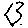
Label: hexagon